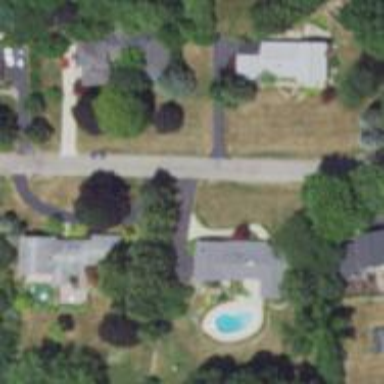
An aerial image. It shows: Residential road.